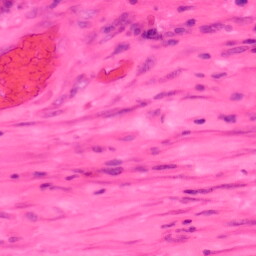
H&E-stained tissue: Colon